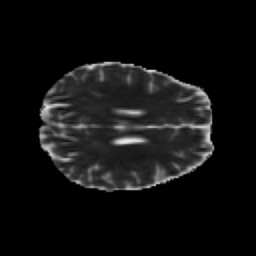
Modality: MD
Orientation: axial
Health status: healthy
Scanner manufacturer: siemens
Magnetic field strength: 3 T
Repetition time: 10 s
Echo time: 0.092 s